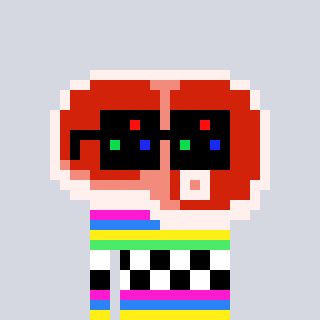
a pixel art character with square black sunglasses, a steak-shaped head and a green-colored body on a cool background